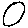
Label: circle